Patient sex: M
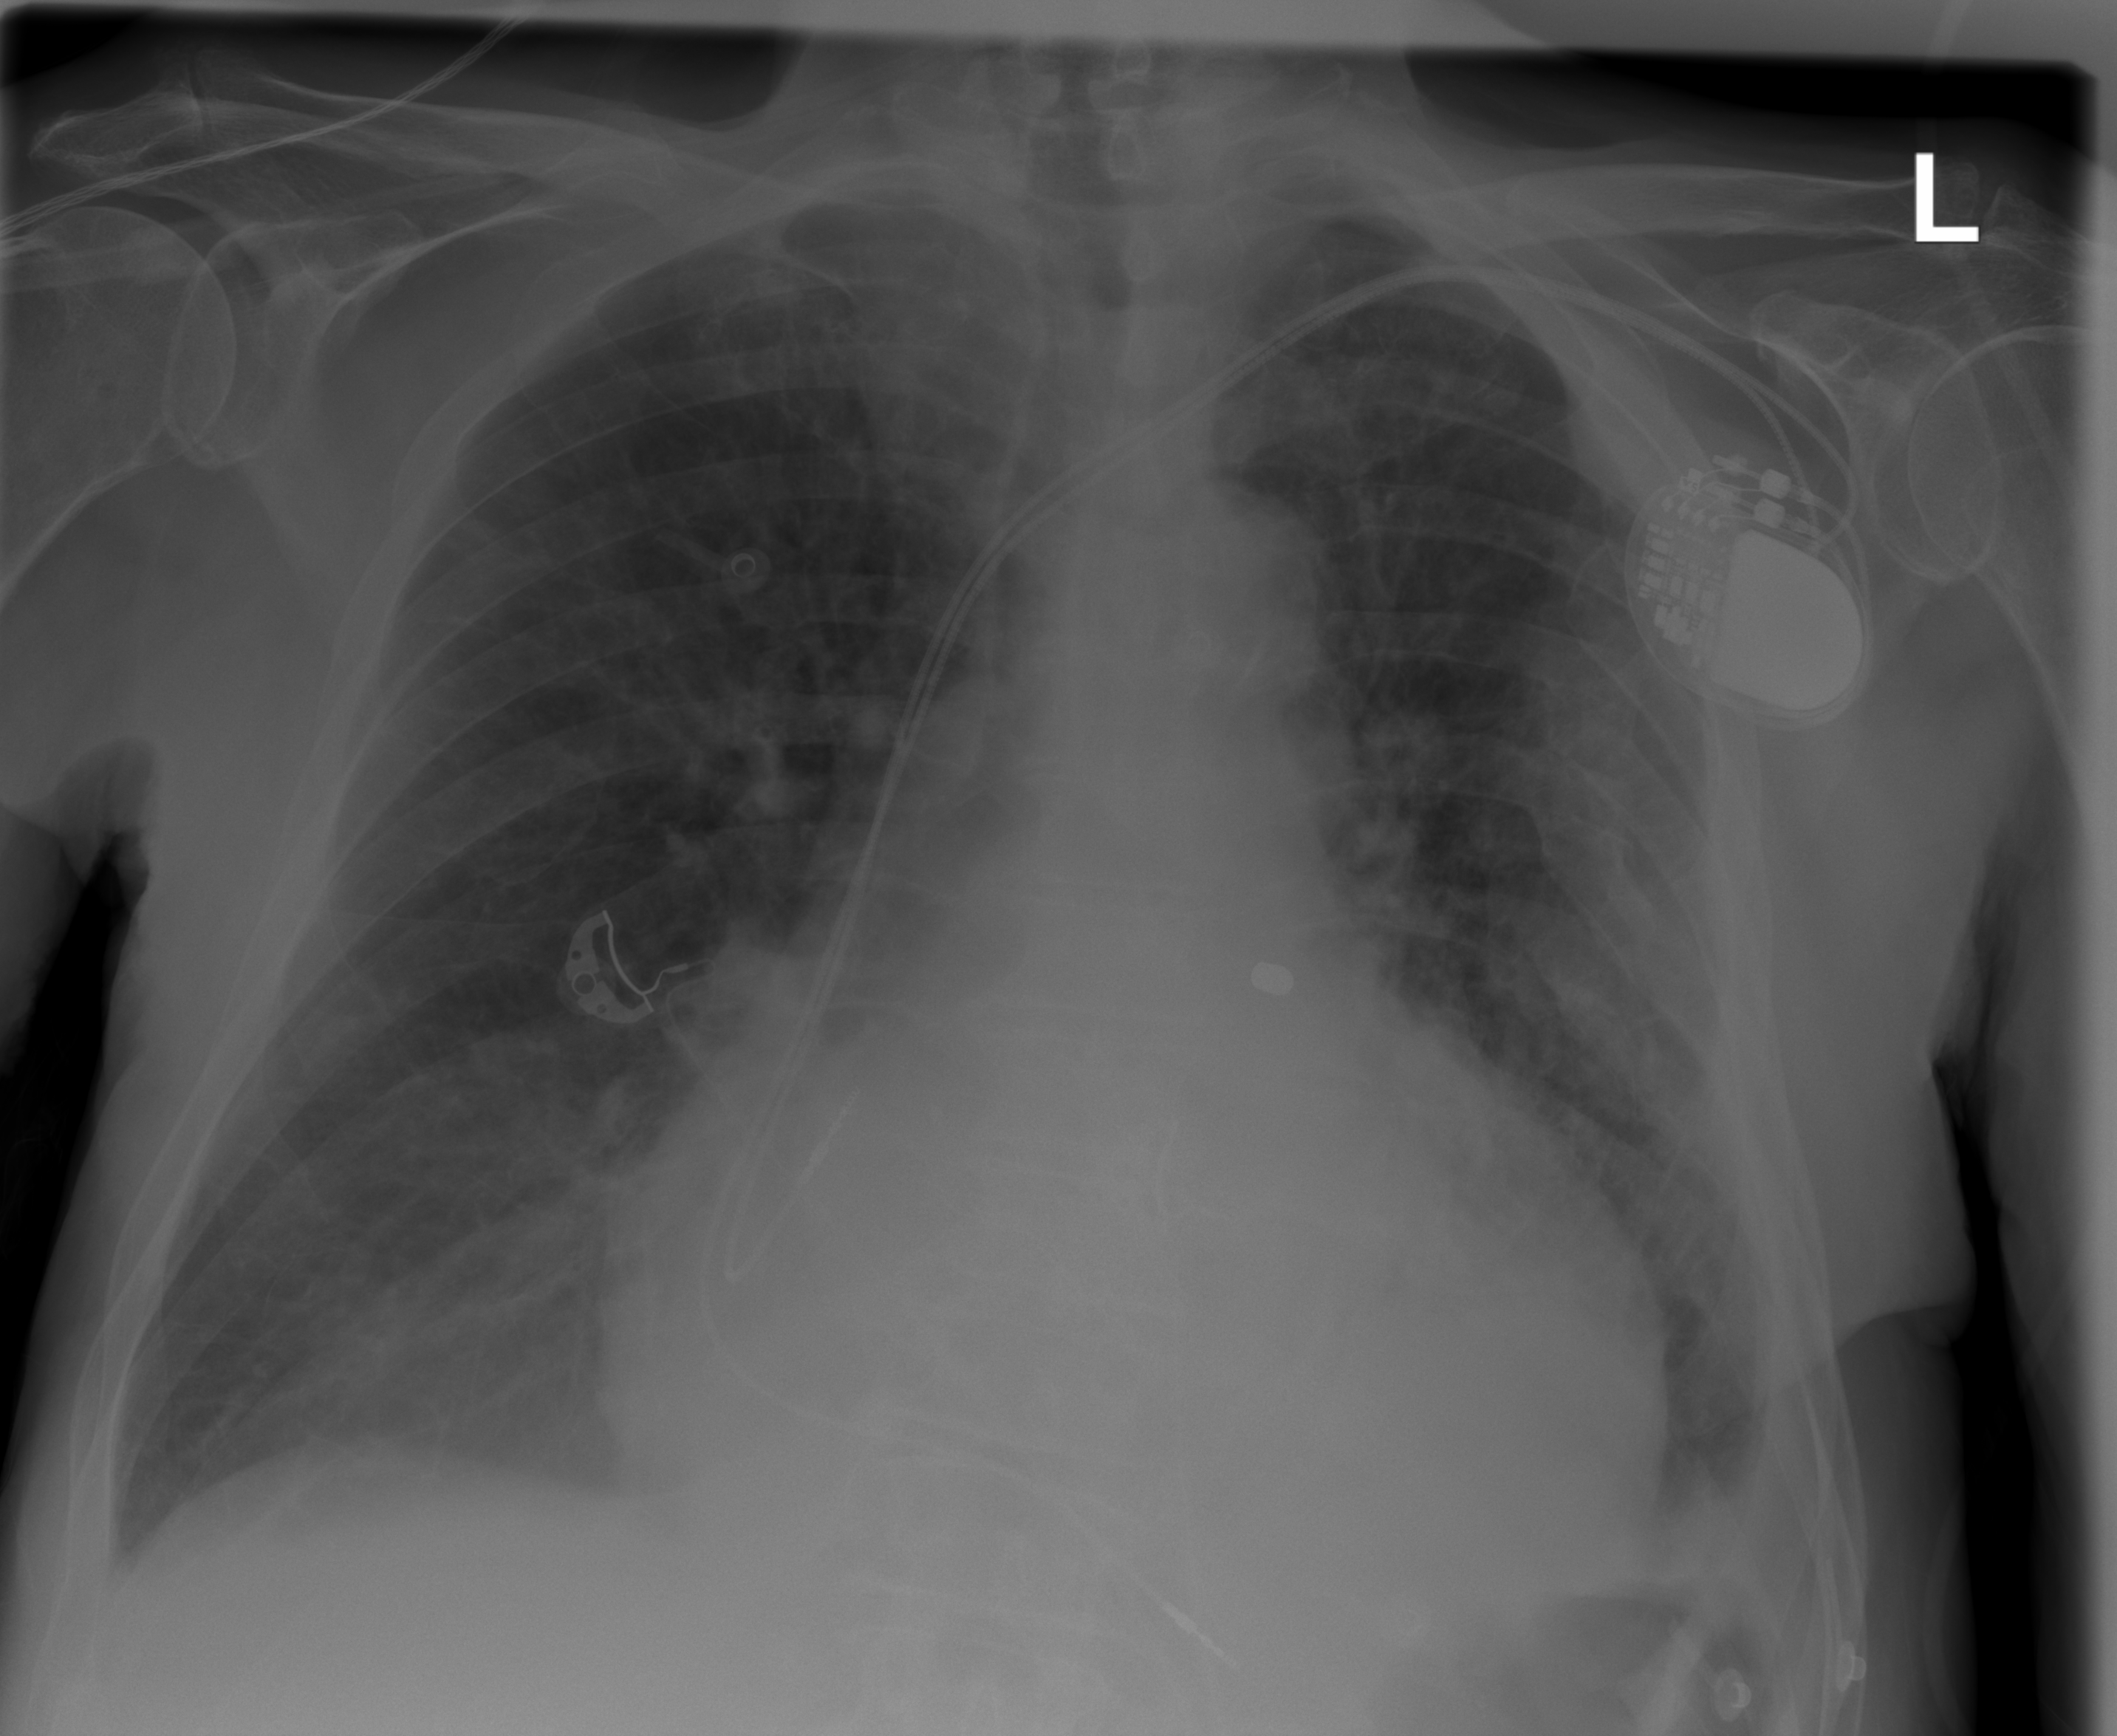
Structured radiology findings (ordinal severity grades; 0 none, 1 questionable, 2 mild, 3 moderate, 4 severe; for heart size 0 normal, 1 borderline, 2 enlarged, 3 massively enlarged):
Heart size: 2
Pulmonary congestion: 0
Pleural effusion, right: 0
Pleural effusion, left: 0
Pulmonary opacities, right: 2
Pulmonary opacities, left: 0
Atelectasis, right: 0
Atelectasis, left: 0